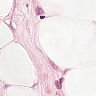
Metastatic tissue present: yes